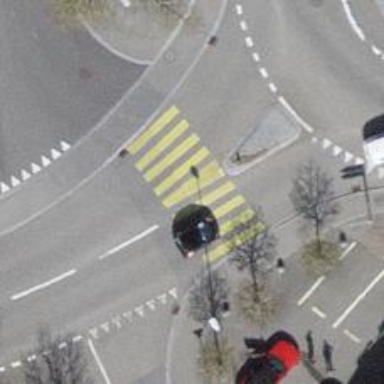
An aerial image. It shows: Footway crossing with marked asphalt surface.